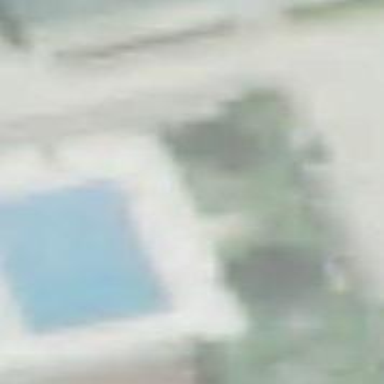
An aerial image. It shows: Swimming pool located in leisure land.